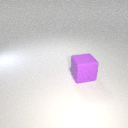
large purple rubber cube